This grayscale image was formed by reshaping a rotor test-rig vibration snapshot into a 2-D grid. Based on the visible evidence, which rotor condition applies: normal, misalignment, unbalance, looseness?
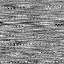
Answer: misalignment